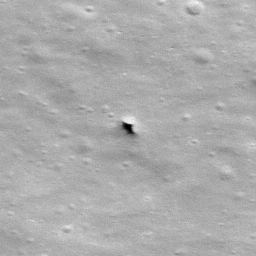
Pit: Stevinus 6
Host crater: Stevinus
Host type: impact_melt
Lunar coordinates: latitude -32.383, longitude 54.658